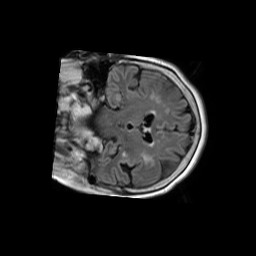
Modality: FLAIR
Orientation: coronal
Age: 73
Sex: female
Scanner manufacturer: philips
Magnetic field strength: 1.5 T
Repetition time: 11 s
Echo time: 0.14 s